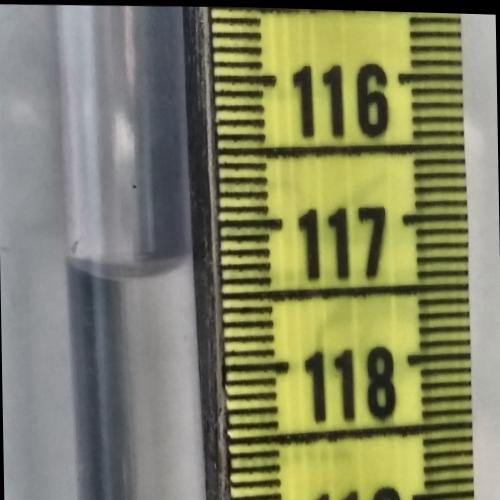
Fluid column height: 117.3 cm